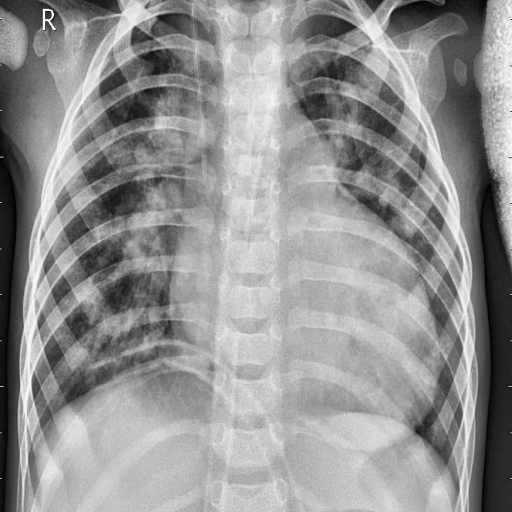
Finding: PNEUMONIA